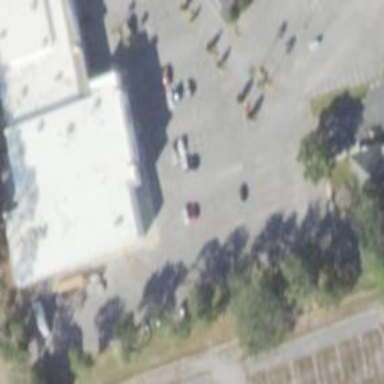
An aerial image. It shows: Parking space.